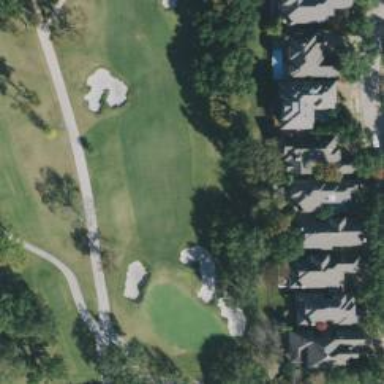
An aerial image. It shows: Golf hole.